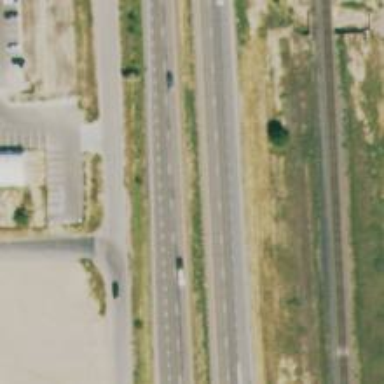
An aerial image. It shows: Asphalt motorway.